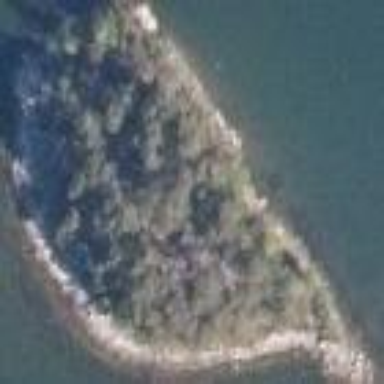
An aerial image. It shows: Nature reserve on forested islet along the coastline.